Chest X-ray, AP view. Patient: 32 years old, sex M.
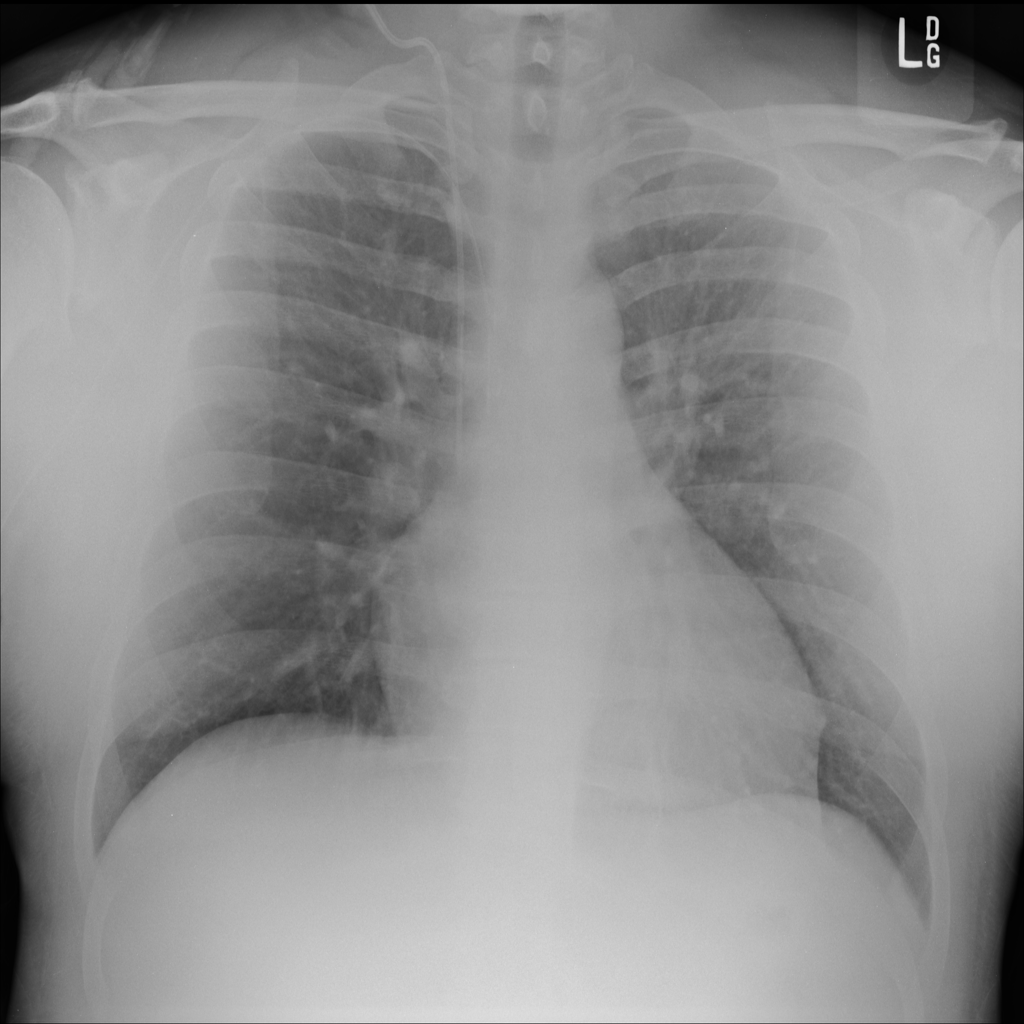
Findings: No Finding